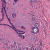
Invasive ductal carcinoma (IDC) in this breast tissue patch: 0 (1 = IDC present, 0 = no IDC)